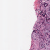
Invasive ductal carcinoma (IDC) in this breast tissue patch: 0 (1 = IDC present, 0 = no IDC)